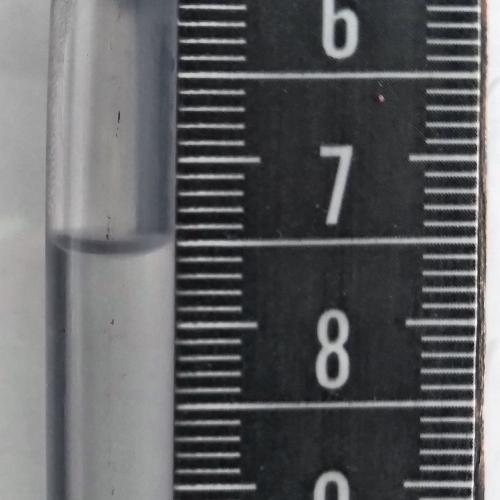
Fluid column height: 7.5 cm